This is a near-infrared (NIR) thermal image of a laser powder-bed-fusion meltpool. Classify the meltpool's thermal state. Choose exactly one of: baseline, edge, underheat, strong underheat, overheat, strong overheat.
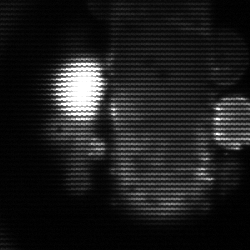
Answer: strong underheat